Question: I have 2 separate div tags. I want div2 to appear when someone hovers over div1.
This is what I am trying to achieve..
## HTML
'''
<div class="div1">
HOVER TO ADD DETAILS
</div>
<div class="div2">
<input type="image" src="img1.png" name="btn1" value="btn1">
<input type="image" src="img2.png" name="btn1" value="btn1">
<input type="image" src="img3.png" name="btn1" value="btn1">
</div>
'''
## CSS
'''
.div1{ background-color:#bcbcbc; width: 400px; height:45px;}
.div2{ display:none; position:relative; width: 50px; margin:0 auto;}
.div1 > .div2 {display:block; }
'''
This is what I am trying.. It is not working. I am not able to show div2 when I hover div1. I've searched over the net but not able to find what I want. any idea how to do this. I would appreciate a css way of doing it. Thanks in advance..
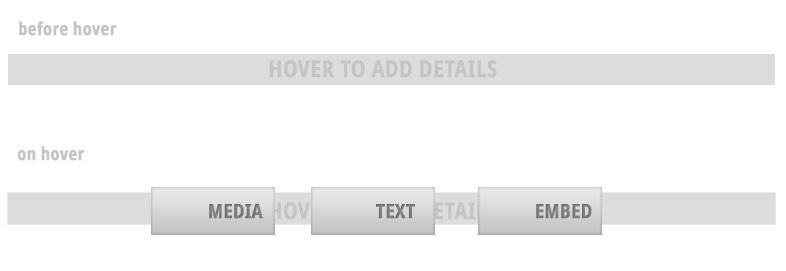
Answer: Make .div1 the child of .div2 like:
'''
<div class='div1'><div class='div2'>...</div></div>
'''
And then the CSS:
'''
.div2 {
display: none;
}
.div1:hover > .div2 {
display: block;
}
.div2:hover {
display: block;
}
'''
And also add your CSS.